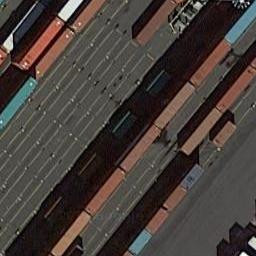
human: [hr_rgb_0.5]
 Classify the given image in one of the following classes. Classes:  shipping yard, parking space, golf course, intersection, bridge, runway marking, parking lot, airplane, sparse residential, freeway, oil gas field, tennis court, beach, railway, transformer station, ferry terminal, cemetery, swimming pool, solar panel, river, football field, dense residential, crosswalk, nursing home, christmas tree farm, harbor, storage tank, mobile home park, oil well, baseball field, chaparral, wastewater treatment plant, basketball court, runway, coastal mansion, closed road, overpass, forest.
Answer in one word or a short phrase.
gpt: shipping yard